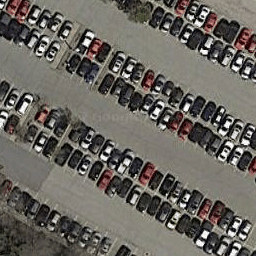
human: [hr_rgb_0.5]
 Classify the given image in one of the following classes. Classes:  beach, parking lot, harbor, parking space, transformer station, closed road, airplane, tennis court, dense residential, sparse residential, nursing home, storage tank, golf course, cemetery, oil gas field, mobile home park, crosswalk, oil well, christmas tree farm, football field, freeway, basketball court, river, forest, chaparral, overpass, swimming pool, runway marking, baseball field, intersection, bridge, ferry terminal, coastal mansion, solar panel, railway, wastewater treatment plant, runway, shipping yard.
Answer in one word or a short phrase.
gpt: parking lot